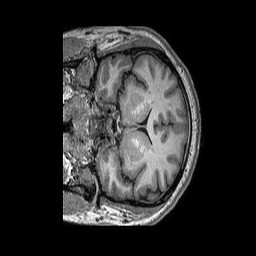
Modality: T1w
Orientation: coronal
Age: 37
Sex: male
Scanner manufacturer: philips
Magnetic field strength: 3 T
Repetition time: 0.006699 s
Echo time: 0.003015 s